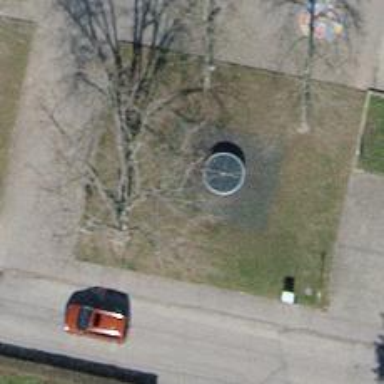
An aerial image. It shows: Bench.